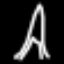
Label: The Eiffel Tower